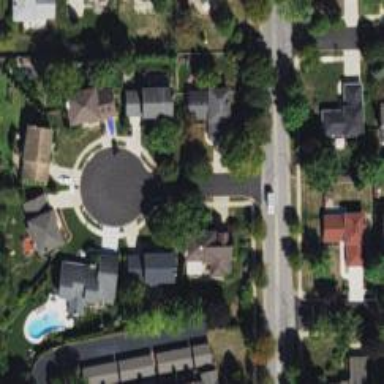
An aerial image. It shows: Residential road with separate asphalt sidewalk.